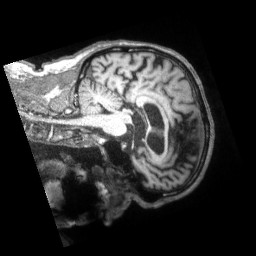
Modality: T1w
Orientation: sagittal
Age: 88
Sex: male